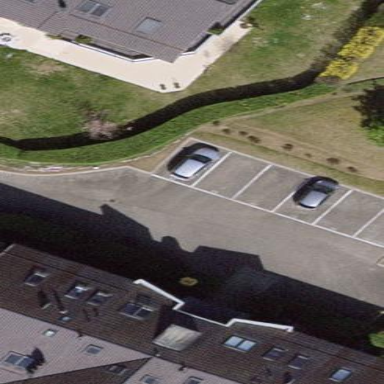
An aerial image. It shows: Street-side parking area.